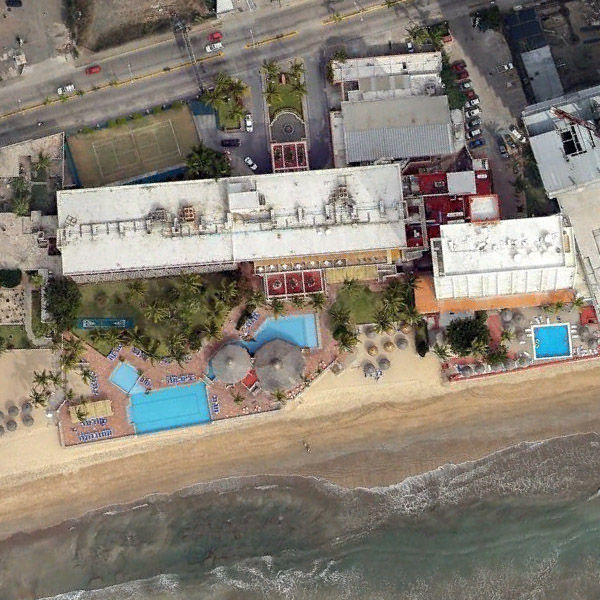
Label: Resort